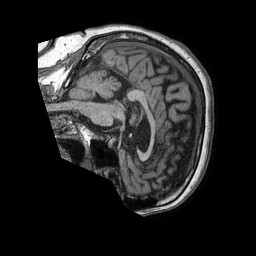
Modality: T1w
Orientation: sagittal
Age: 54
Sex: female
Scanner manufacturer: philips
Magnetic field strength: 1.5 T
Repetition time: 0.007538 s
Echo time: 0.003434 s